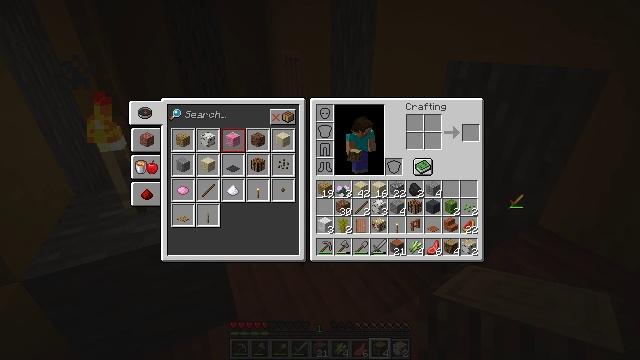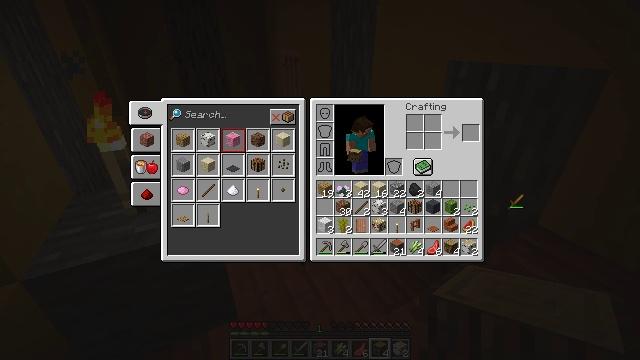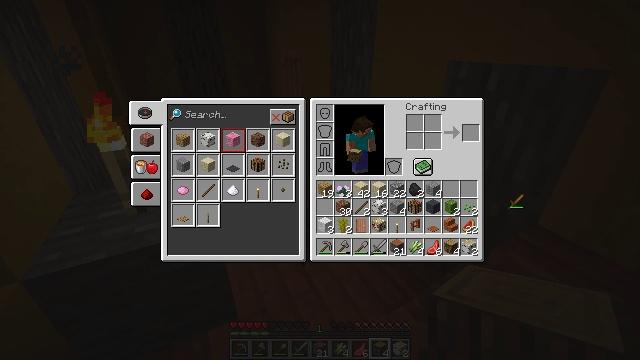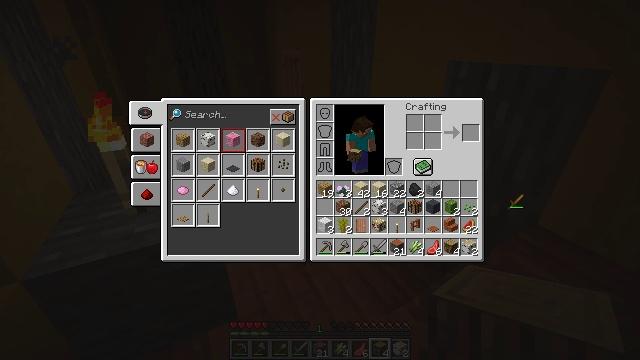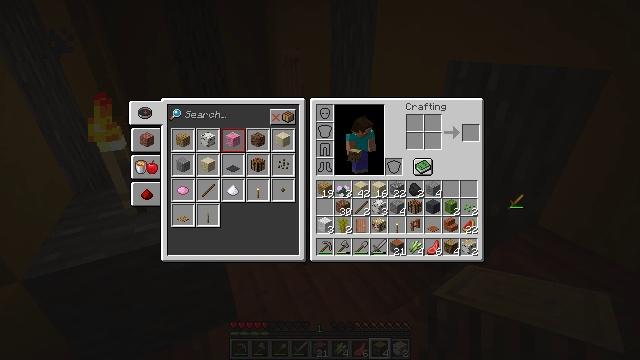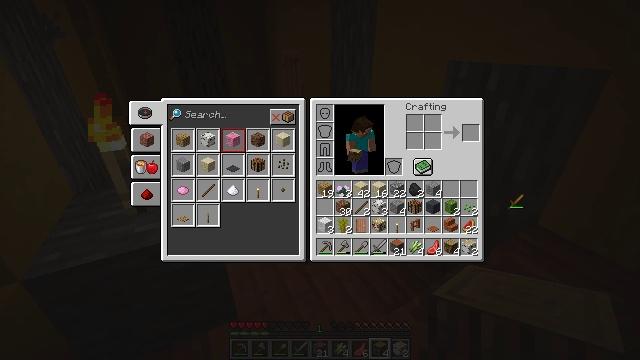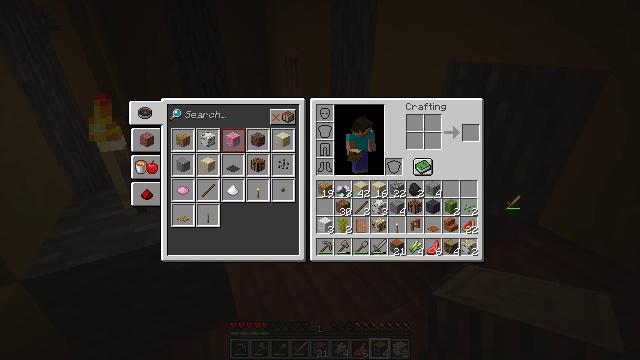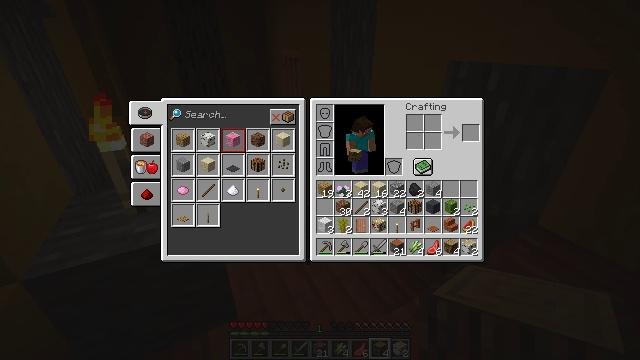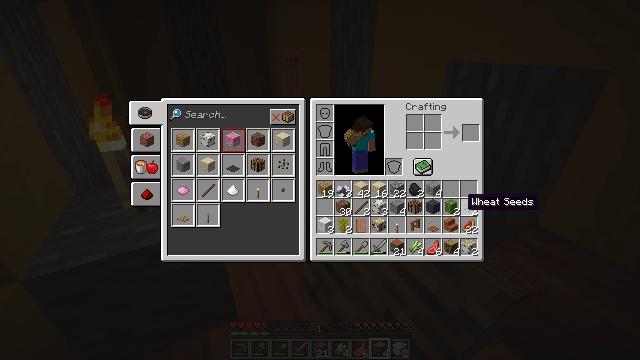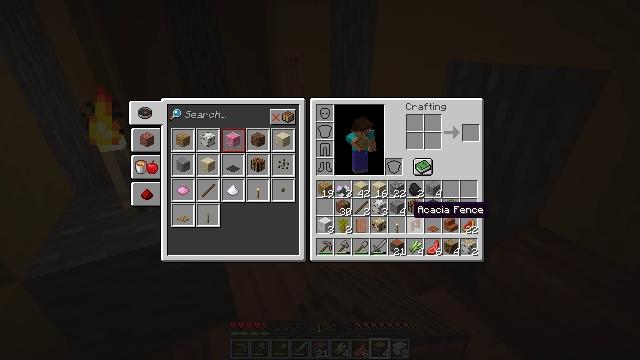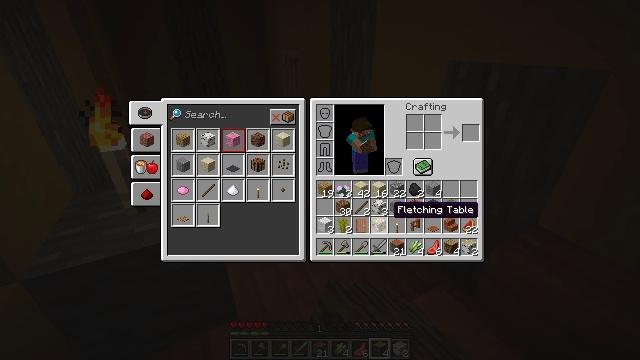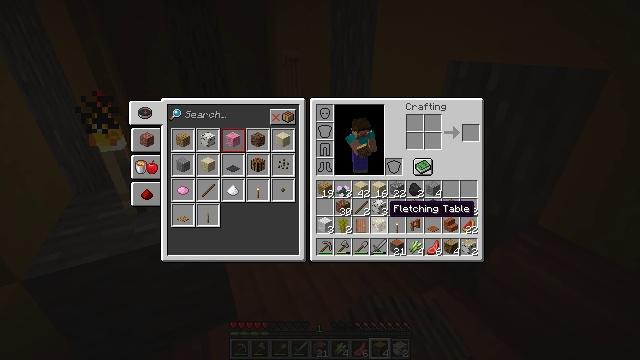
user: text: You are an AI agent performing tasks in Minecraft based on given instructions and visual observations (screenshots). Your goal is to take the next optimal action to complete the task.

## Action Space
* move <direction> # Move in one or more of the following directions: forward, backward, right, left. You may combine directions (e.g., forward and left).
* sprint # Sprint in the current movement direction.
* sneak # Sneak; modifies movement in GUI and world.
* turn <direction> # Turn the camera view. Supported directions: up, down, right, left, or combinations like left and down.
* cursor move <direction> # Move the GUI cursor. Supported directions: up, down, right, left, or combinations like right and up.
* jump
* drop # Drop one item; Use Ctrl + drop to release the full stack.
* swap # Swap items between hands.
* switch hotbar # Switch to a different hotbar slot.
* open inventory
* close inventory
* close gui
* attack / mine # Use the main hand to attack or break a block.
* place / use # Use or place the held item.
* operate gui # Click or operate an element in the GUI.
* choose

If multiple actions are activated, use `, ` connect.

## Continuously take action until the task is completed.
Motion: motion action
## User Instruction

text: Remove a wooden sword from the inventory.
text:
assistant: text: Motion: operate gui
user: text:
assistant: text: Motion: no_op
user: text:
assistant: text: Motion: no_op
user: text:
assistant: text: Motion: operate gui
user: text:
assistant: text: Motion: operate gui
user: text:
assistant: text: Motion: operate gui
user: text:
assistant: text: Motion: cursor move left
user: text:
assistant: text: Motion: cursor move left
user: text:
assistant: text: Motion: cursor move left and down
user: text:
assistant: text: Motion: cursor move left
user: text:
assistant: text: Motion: no_op
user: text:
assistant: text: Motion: no_op